Interaction volume radius: 10 \u00c5
Interaction volume height: 20 \u00c5
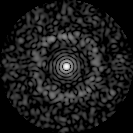
Disorder parameter: 0.8316